Field crop: maize
Growth stage: 2
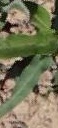
Species: maize